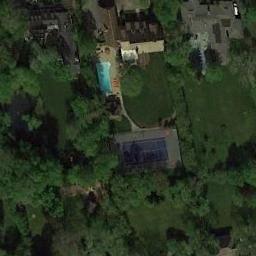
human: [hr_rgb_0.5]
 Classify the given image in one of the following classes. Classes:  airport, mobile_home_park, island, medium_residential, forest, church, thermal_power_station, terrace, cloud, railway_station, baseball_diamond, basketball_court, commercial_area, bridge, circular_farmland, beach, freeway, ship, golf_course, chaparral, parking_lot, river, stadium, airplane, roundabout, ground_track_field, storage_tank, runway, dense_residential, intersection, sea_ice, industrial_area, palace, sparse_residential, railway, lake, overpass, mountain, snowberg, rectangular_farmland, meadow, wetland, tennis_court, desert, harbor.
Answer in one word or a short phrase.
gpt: tennis_court